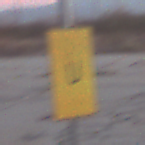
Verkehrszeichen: AnkuendigungOderFortsetzungUmleitungOhnePfeilsymbol
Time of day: SunriseSunset
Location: Outdoor (Suburban)
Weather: PartlyCloudy
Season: NotSpecified
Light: Natural